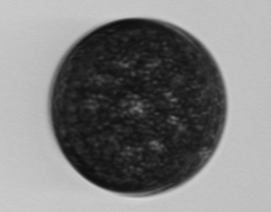
Label: Coscinodiscus